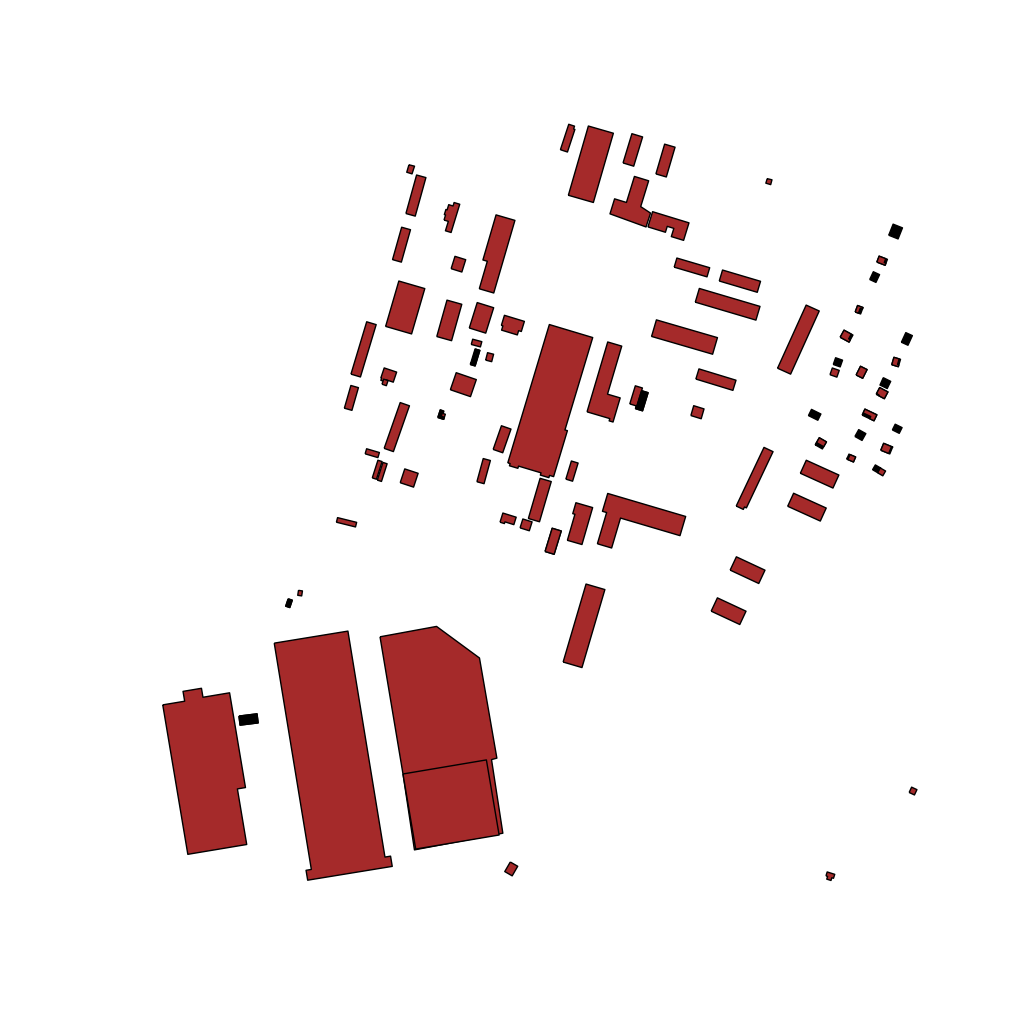
Tags: overhead vector_map, industrial, recreation, residential, special, individual_rise, density_1, Building, Facility, 1.0 km²